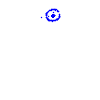
Particle: pion